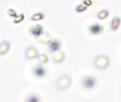
Label: Phaeocystis